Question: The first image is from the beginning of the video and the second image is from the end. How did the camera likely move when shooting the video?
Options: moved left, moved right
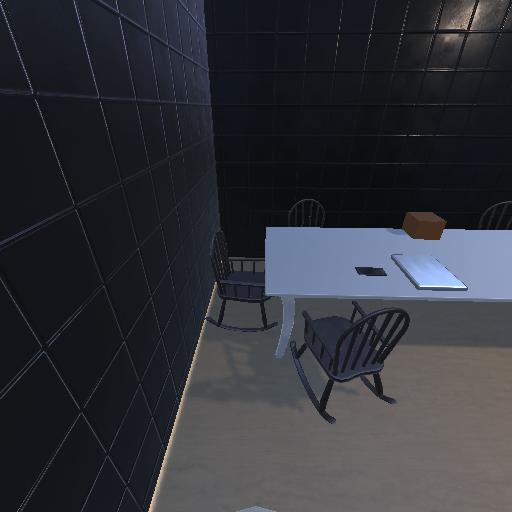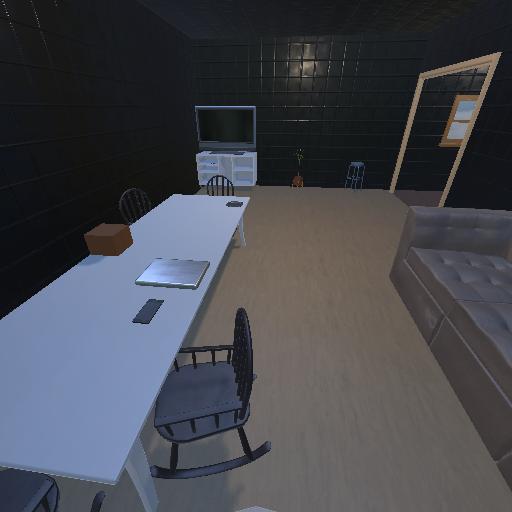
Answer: moved left